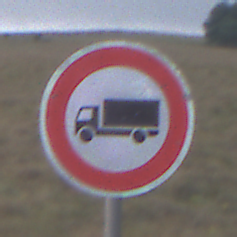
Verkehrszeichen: VerbotFuerKraftfahrzeugeUeberDreiKommaFuenfTonnen
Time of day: SunriseSunset
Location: Outdoor (Nature)
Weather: Overcast
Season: NotSpecified
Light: Natural